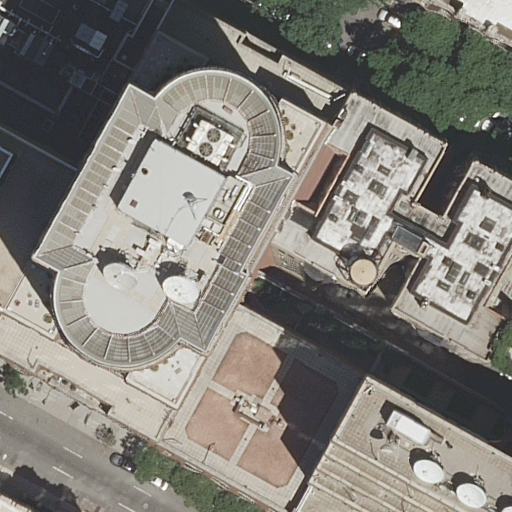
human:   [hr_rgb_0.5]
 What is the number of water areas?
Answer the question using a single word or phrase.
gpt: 0

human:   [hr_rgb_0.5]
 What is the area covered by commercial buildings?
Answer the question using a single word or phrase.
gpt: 0m2

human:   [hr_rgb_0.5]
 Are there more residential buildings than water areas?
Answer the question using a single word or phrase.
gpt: yes

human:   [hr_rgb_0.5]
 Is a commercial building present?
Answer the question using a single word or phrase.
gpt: no

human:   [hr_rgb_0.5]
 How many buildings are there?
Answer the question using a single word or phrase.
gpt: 9

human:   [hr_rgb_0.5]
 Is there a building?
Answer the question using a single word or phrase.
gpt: yes

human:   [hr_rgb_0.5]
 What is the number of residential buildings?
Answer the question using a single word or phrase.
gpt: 9

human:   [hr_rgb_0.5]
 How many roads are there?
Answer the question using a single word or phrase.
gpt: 2

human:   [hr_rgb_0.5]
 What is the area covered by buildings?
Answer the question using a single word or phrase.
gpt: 4957m2

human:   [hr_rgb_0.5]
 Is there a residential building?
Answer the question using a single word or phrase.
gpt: yes

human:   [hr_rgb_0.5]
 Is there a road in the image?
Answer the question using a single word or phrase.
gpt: yes

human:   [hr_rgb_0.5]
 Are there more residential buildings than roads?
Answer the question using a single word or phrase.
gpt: yes

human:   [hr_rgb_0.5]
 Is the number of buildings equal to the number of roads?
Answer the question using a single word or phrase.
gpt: no

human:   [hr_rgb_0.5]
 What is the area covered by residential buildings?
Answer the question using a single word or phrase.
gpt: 4957m2

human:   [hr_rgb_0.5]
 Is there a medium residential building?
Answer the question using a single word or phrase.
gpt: yes

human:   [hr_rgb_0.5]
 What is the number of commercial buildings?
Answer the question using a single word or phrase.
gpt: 0

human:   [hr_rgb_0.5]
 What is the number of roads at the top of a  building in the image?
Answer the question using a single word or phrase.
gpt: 2

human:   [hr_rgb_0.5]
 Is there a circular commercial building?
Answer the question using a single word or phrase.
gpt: no

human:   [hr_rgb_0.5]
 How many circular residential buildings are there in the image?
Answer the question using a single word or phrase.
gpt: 0

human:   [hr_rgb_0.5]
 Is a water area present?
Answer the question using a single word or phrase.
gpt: no

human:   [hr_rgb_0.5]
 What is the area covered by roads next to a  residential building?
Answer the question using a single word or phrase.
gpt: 0m2

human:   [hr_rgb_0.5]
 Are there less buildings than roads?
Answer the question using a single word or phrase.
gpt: no

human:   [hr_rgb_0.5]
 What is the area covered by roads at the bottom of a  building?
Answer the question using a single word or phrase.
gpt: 0m2

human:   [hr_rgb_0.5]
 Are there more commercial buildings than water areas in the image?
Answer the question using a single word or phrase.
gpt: no

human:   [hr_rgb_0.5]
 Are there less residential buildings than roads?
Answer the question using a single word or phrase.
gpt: no

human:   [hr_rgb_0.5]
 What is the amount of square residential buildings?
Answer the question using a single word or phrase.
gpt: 0

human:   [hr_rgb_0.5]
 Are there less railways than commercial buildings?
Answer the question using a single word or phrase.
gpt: no

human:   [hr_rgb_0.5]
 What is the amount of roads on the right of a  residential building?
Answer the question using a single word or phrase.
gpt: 1

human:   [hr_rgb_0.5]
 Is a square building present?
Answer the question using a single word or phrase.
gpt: no

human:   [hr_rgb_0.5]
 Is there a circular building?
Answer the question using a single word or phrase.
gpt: no

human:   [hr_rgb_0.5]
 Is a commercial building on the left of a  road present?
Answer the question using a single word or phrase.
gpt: no

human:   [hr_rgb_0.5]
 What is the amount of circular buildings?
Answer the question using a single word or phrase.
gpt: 0

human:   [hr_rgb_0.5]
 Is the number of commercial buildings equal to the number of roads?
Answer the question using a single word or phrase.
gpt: no

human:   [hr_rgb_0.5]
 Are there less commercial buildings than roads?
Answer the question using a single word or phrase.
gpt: yes

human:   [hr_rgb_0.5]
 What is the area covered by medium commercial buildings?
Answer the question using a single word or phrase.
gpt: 0m2

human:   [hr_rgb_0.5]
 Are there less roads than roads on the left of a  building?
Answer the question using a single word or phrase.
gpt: no

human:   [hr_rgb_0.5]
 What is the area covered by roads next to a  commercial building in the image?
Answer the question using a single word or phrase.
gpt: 0m2

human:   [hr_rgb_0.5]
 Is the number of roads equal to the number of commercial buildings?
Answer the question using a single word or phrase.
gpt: no

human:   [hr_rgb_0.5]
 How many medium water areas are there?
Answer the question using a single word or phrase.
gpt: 0

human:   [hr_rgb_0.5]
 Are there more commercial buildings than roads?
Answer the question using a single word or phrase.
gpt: no

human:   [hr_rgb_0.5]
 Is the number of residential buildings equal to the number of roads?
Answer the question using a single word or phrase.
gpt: no

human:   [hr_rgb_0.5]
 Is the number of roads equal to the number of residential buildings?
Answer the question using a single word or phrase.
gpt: no

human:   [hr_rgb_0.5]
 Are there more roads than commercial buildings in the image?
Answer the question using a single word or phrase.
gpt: yes

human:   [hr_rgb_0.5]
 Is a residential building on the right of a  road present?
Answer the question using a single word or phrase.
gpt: yes

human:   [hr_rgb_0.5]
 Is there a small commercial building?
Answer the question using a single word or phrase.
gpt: no

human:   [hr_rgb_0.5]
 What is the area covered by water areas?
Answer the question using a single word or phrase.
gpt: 0m2

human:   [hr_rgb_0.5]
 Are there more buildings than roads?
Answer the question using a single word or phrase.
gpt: yes

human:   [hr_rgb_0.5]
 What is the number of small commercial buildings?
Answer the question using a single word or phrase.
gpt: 0

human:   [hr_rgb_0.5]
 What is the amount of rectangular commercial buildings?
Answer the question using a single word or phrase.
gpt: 0

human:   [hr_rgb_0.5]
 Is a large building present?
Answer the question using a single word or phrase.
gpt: yes

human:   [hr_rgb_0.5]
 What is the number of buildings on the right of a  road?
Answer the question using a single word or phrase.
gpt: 6

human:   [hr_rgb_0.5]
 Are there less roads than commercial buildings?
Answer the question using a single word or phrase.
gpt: no

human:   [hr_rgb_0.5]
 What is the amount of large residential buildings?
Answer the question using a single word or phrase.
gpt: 4

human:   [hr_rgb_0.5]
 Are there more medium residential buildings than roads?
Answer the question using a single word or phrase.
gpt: no

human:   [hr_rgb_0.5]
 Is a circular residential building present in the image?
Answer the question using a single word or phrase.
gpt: no

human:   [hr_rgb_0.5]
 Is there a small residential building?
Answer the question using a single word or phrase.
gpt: yes

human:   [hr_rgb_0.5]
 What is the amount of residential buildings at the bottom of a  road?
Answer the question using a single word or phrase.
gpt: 6

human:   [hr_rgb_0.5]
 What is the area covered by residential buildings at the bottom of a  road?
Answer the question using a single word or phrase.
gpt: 3751m2

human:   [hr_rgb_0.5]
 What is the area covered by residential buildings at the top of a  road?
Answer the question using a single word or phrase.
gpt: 2820m2

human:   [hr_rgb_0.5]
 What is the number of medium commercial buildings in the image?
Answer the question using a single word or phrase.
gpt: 0

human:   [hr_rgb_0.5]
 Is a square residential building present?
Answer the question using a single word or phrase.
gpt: no

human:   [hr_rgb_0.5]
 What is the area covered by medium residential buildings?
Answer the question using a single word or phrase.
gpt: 630m2

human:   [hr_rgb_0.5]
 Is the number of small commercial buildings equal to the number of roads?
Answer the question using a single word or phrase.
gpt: no

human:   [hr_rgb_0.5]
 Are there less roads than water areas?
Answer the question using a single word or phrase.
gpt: no